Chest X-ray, PA view. Patient: 58 years old, sex M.
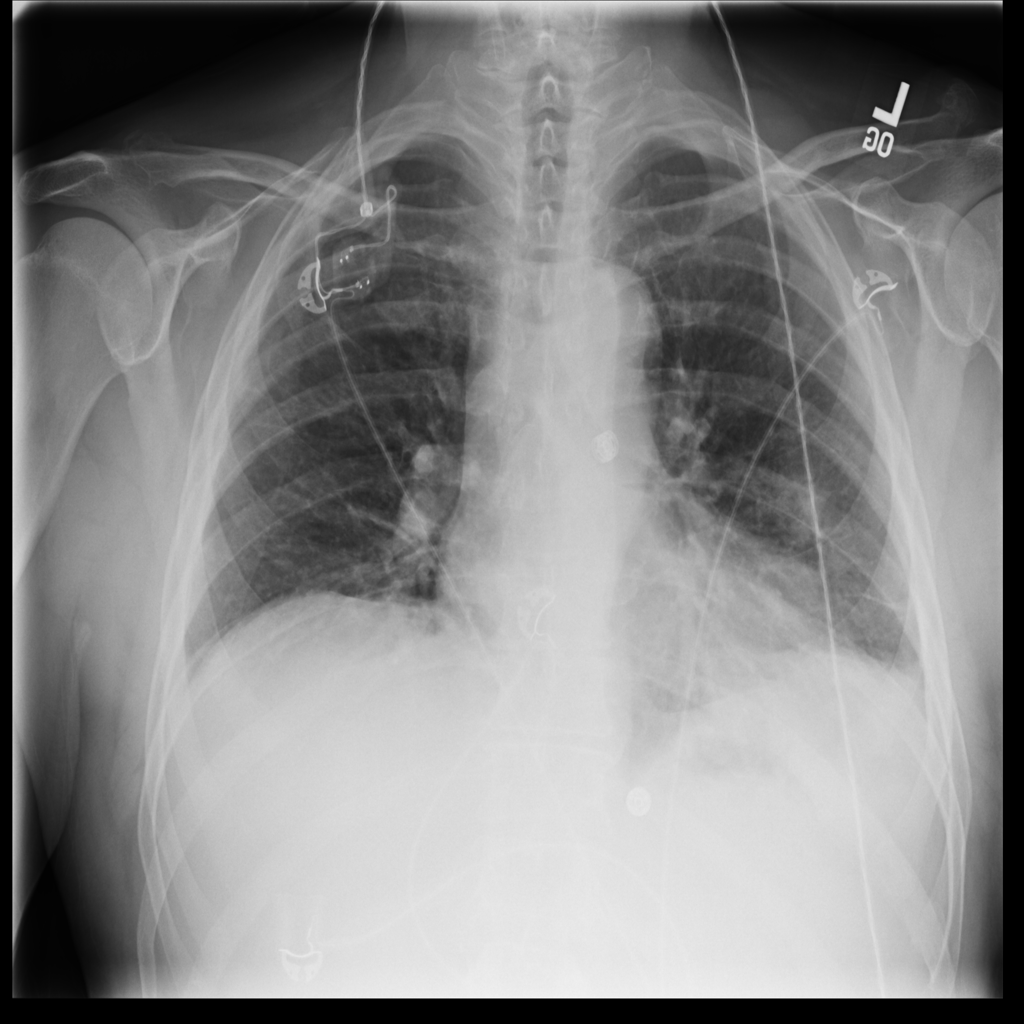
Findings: Atelectasis, Infiltration